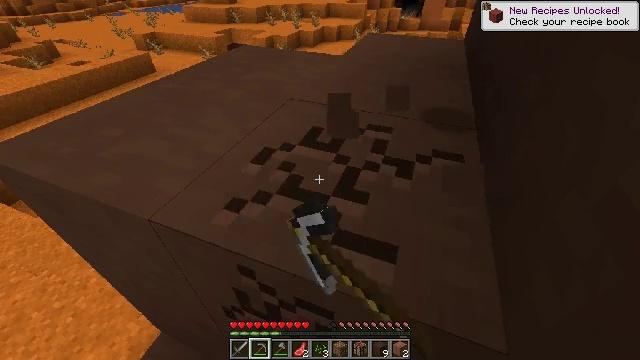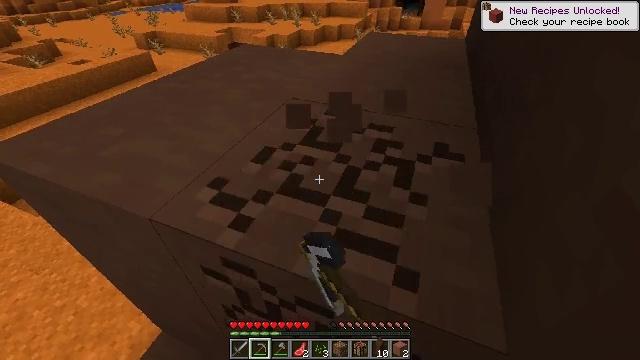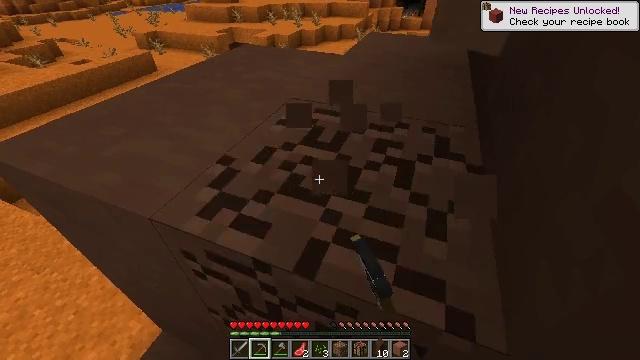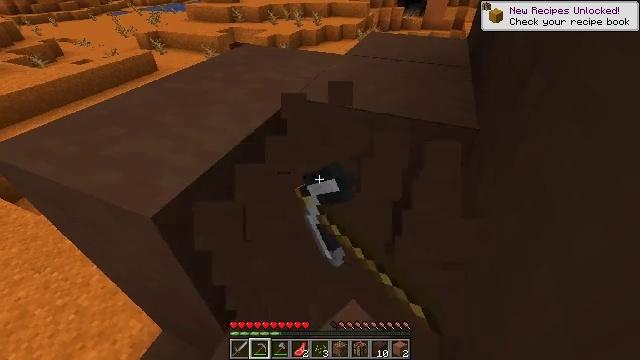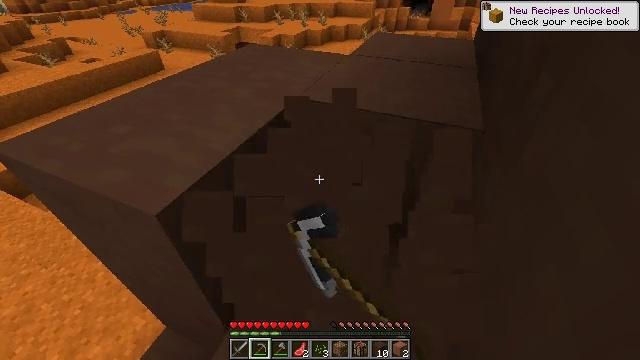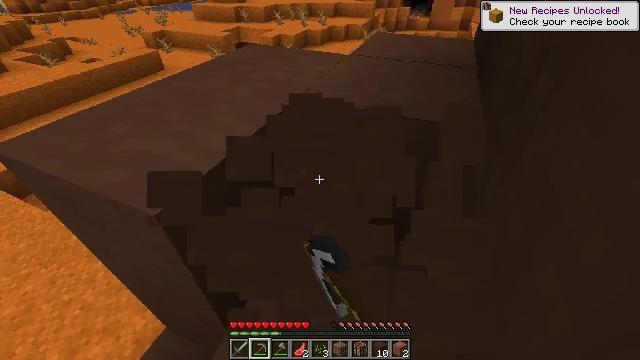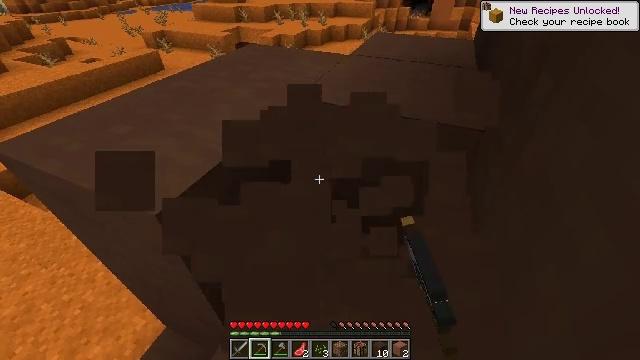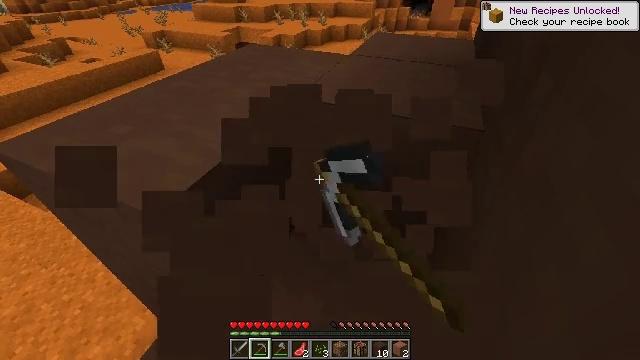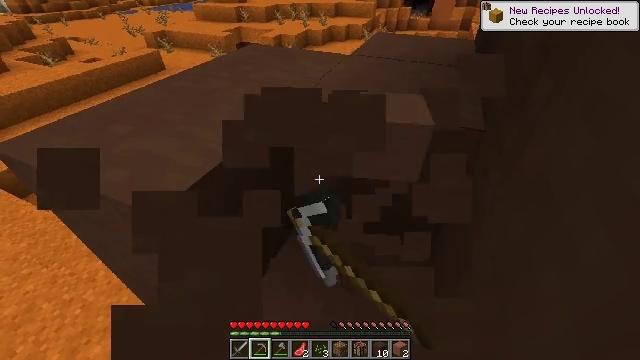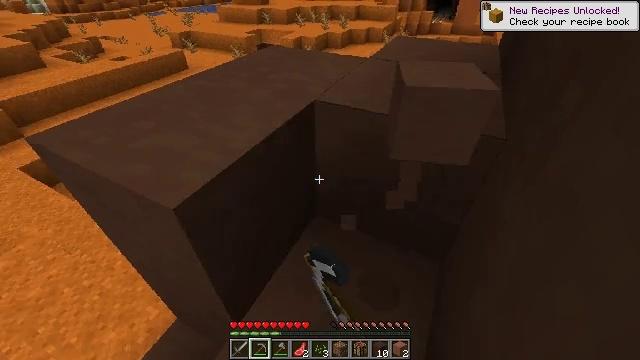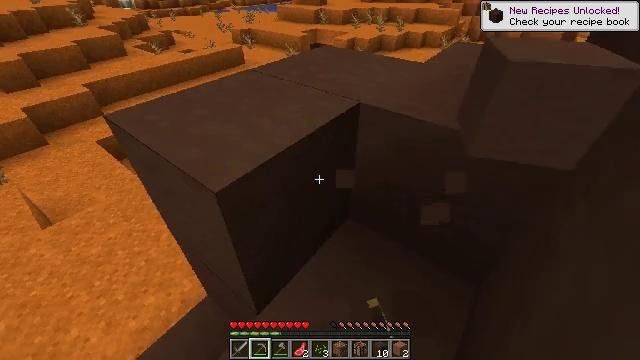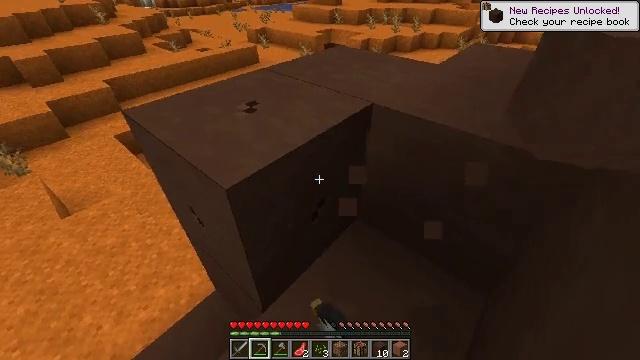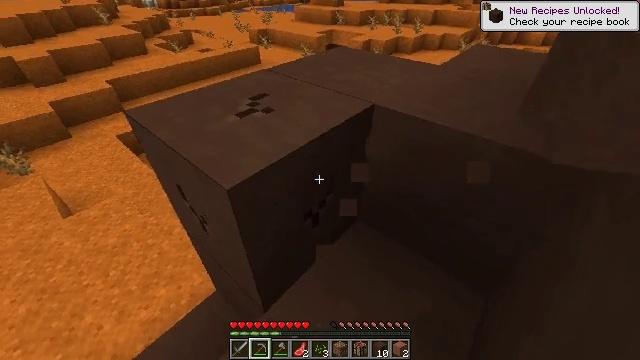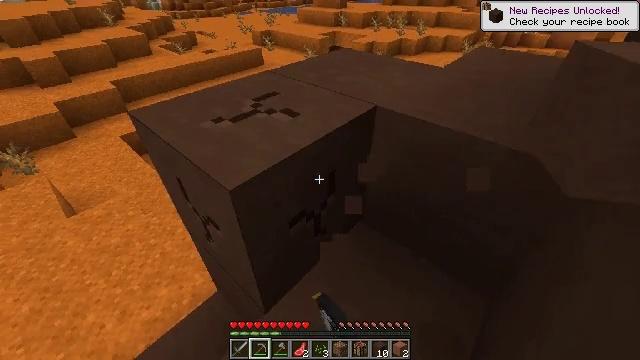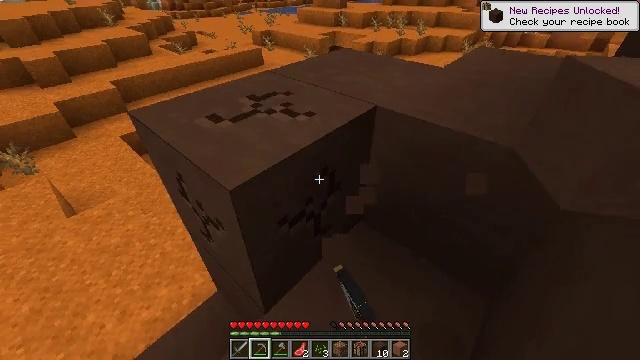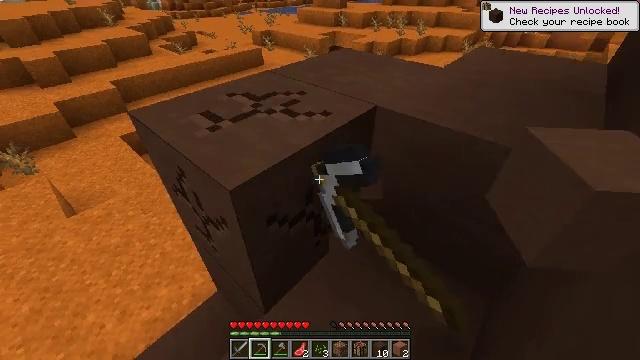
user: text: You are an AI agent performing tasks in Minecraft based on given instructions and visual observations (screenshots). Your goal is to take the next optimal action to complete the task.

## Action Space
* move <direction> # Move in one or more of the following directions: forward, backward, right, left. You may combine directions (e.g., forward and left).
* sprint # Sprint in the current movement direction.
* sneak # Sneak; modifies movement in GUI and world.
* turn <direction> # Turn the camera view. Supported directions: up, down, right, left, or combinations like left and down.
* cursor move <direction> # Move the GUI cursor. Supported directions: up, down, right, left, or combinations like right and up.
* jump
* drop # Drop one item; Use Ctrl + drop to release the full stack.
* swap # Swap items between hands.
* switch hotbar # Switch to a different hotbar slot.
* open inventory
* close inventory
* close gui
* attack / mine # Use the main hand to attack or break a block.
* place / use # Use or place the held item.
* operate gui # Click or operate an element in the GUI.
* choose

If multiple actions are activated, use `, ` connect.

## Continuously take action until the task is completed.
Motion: motion action
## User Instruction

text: Break the brown terracotta for materials.
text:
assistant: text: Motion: attack / mine
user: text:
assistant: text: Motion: attack / mine
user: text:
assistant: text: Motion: attack / mine
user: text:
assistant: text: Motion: turn left, attack / mine
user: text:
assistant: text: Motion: attack / mine
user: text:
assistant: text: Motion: attack / mine
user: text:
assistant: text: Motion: attack / mine
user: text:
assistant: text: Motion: attack / mine
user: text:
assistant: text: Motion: turn left, attack / mine
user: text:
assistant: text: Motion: turn left, attack / mine
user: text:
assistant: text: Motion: turn left, attack / mine
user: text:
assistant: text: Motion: attack / mine
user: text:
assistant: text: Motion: attack / mine
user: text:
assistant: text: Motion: attack / mine
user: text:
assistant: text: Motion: attack / mine
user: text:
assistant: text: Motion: turn up, attack / mine
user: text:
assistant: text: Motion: turn up, attack / mine
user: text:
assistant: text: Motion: turn up, attack / mine
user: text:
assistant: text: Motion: attack / mine
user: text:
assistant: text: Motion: attack / mine
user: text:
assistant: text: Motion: attack / mine
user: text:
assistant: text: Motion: attack / mine
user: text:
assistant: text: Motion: attack / mine
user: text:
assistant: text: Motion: attack / mine
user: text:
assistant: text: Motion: attack / mine
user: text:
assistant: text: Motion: turn right and up, attack / mine
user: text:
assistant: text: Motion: turn right, attack / mine
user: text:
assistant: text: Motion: turn right, attack / mine
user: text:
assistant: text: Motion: attack / mine
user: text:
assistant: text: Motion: attack / mine